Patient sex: F
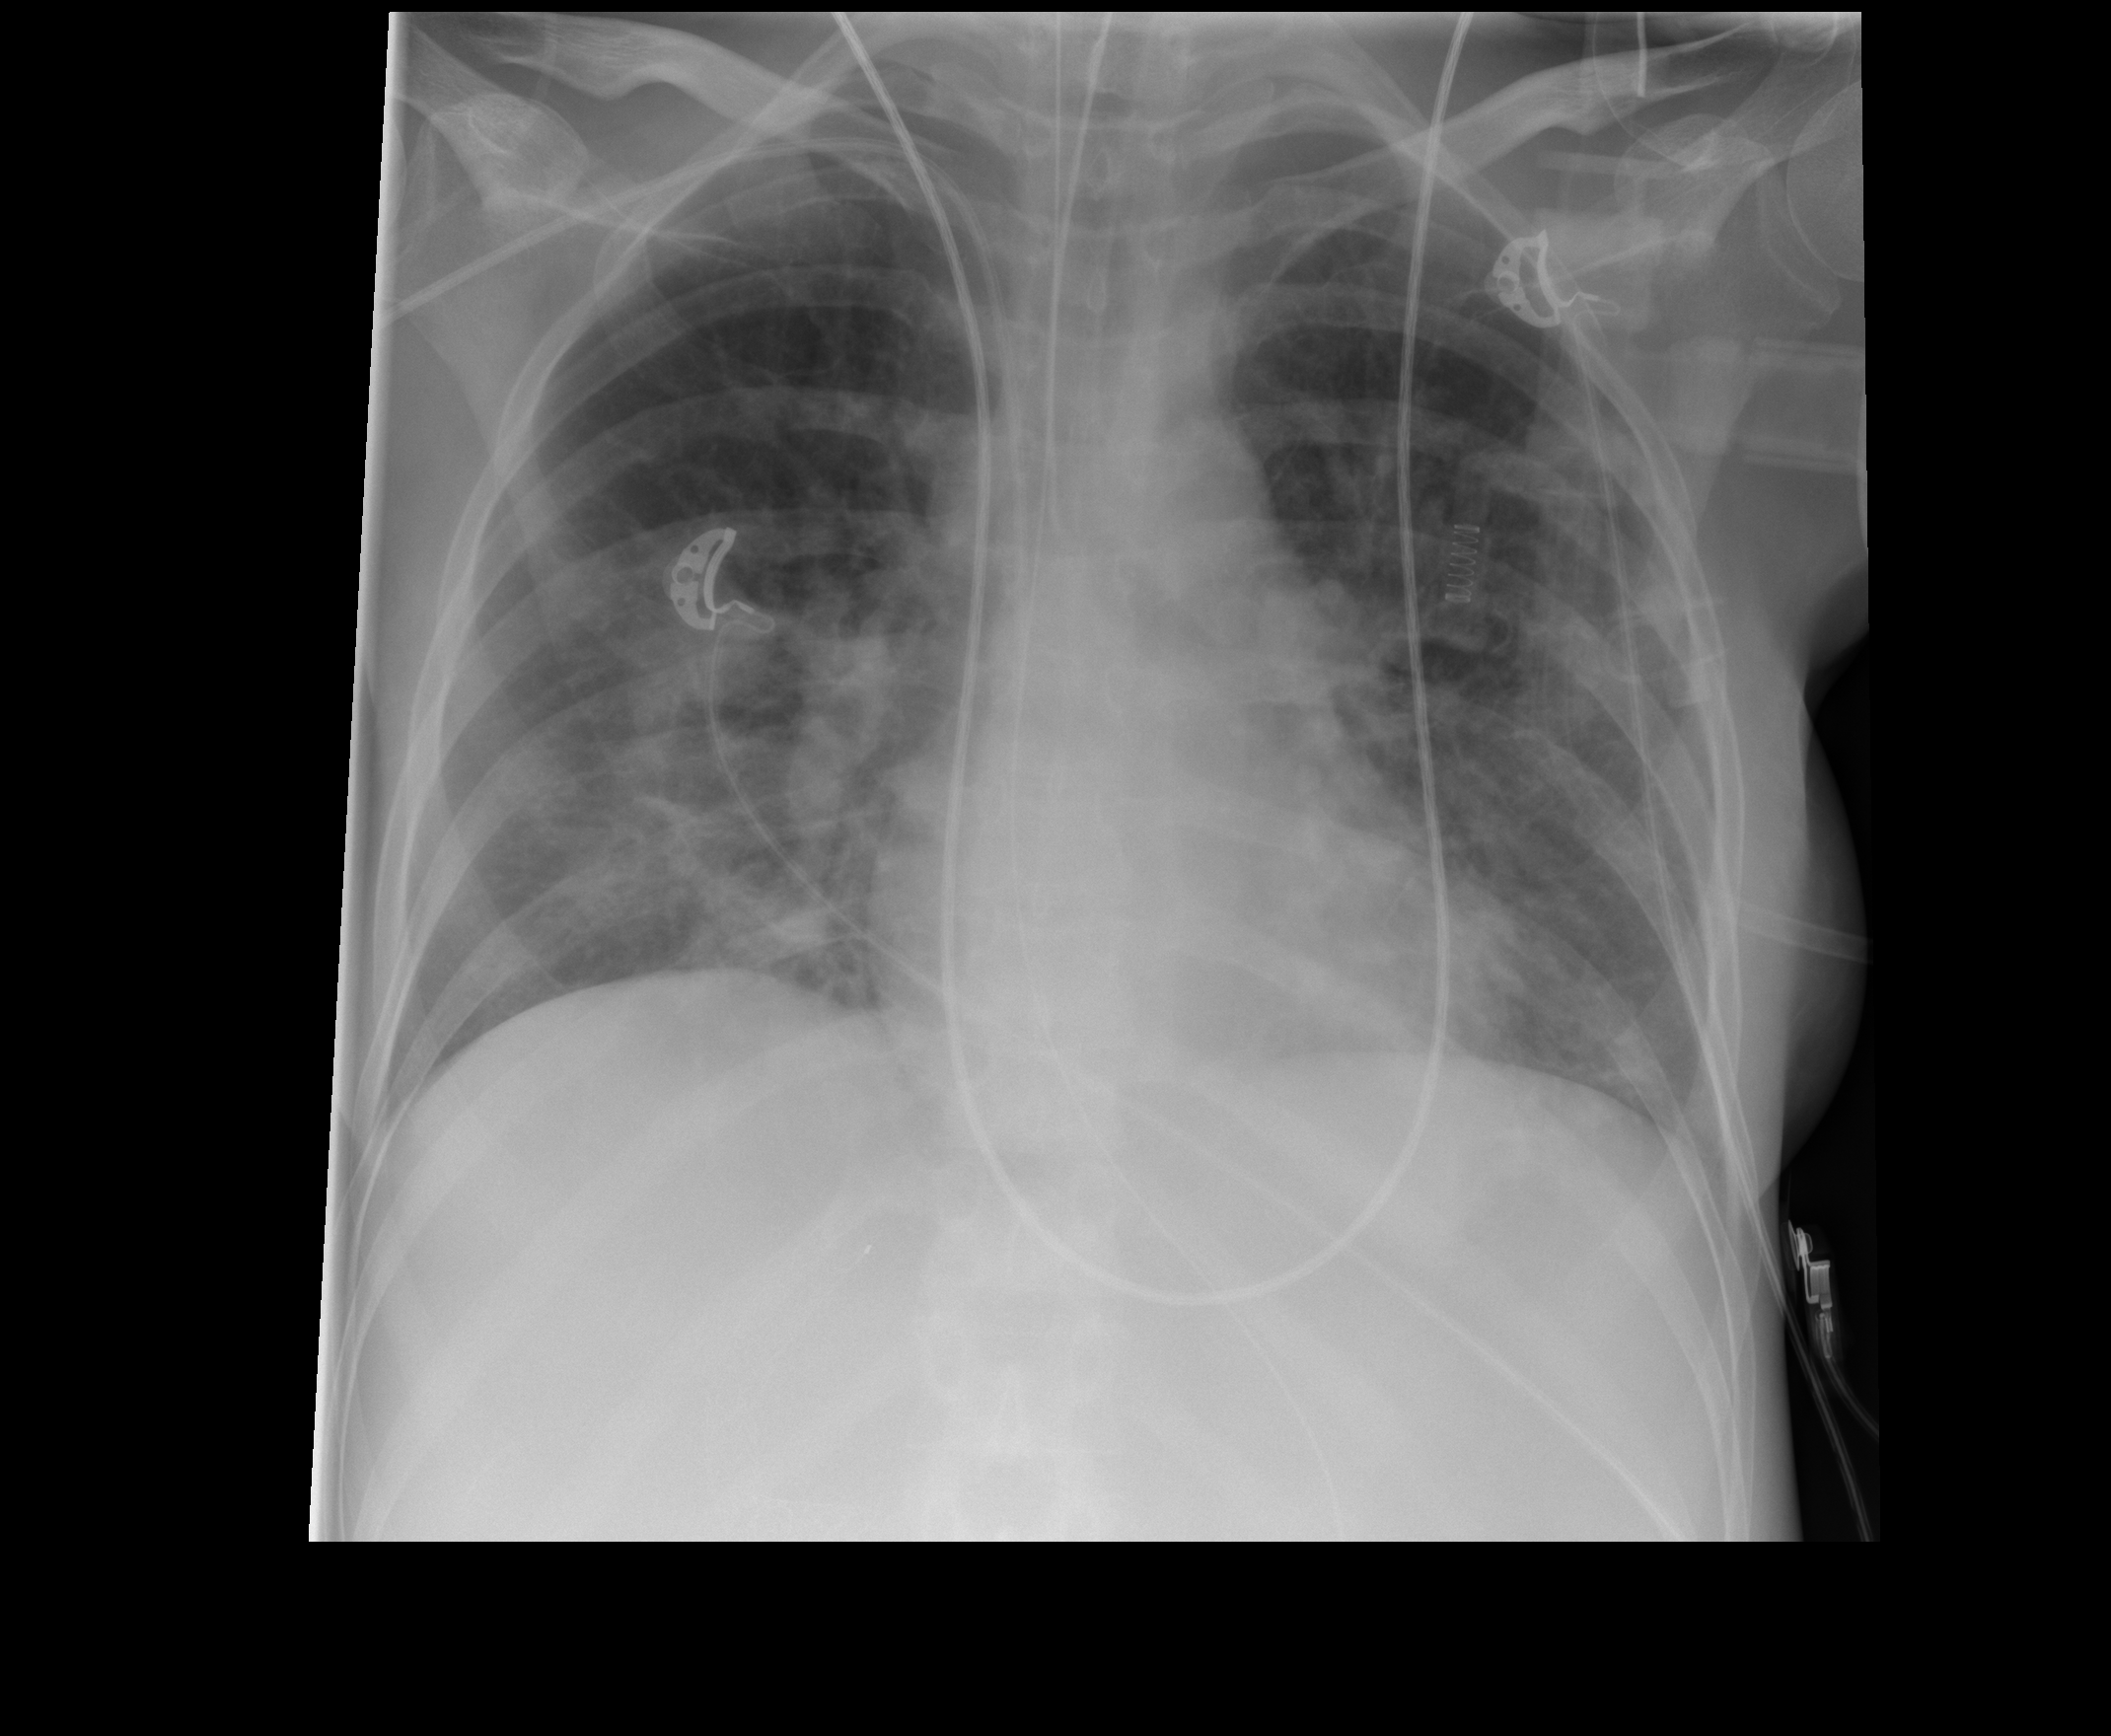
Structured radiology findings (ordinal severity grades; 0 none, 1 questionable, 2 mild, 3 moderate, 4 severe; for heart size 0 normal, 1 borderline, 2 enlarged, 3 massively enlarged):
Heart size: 0
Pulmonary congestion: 0
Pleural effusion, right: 0
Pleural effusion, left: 0
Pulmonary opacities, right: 3
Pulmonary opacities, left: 3
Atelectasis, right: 0
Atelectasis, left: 0